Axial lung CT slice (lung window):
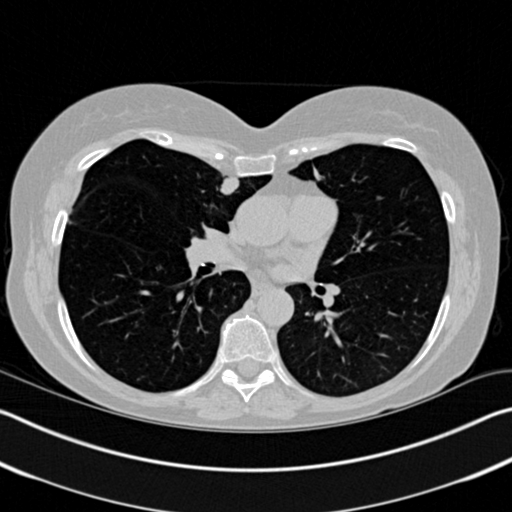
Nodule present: yes
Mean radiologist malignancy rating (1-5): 4.25